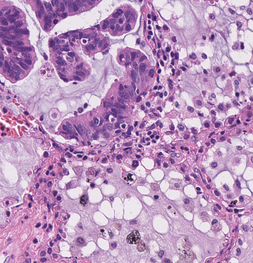
Tumor epithelial tissue: yes
Tumor-associated stroma tissue: yes
Normal tissue: no